Aerial crown-view tile of a tropical tree (Barro Colorado Island, Panama), acquired 20240611:
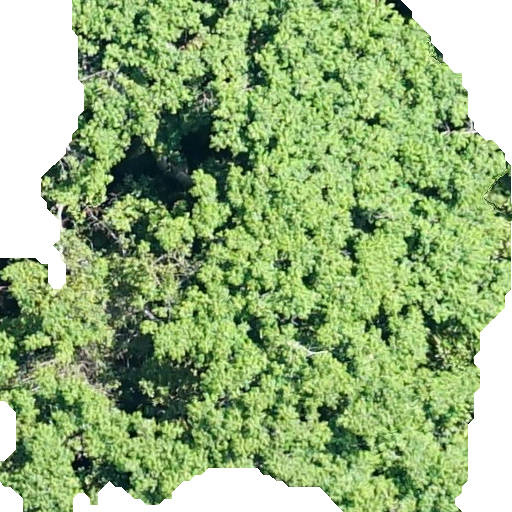
Species: Anacardium excelsum
GBIF accepted scientific name: Anacardium excelsum
Crown area: 376.988 m²